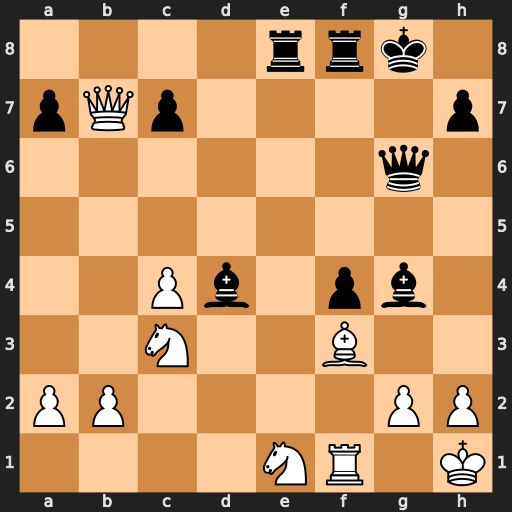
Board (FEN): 4rrk1/pQp4p/6q1/8/2Pb1pb1/2N2B2/PP4PP/4NR1K
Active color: w
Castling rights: -
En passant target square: -
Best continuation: Qd5+ Be6 Qxd4